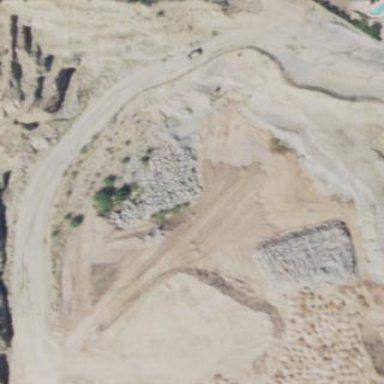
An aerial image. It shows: Quarry area.